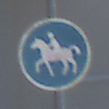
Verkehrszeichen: Reitweg
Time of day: MorningAfternoon
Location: Outdoor (Urban)
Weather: Clear
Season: NotSpecified
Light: Natural